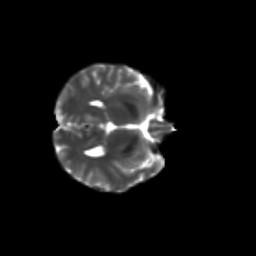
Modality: T2w
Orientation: axial
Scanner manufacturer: siemens
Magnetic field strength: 3 T
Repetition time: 9.2 s
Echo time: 0.084 s